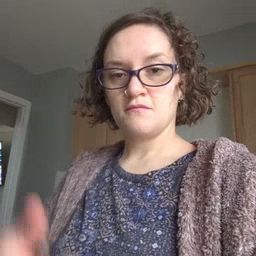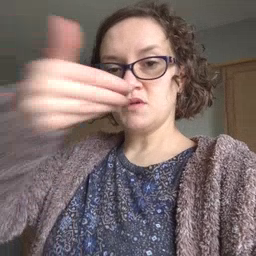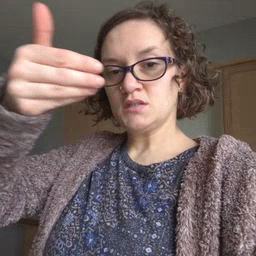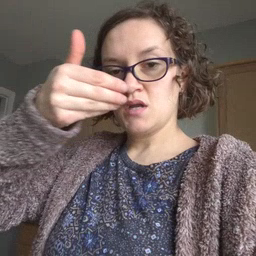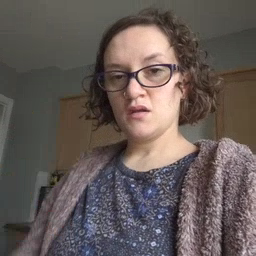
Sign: pizza